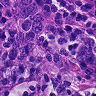
Metastatic tissue present: yes